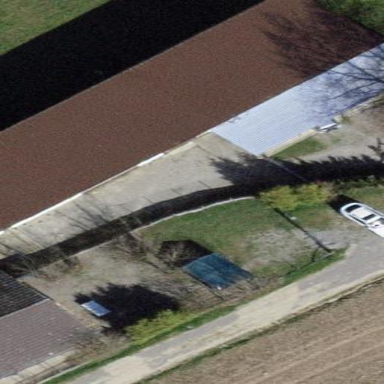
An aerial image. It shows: Farm auxiliary building.